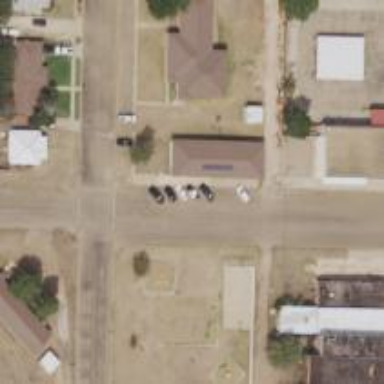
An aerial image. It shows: Alley classified as service road.